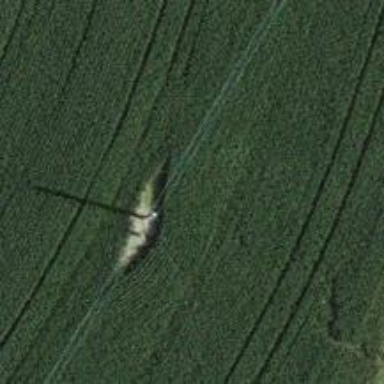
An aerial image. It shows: Power pole.